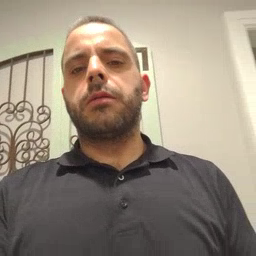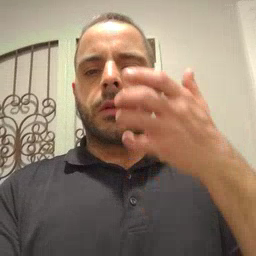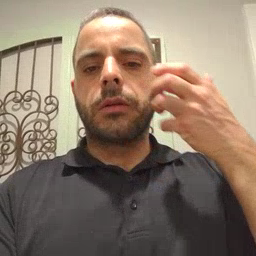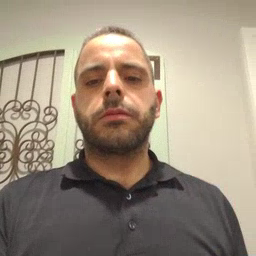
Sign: tiger